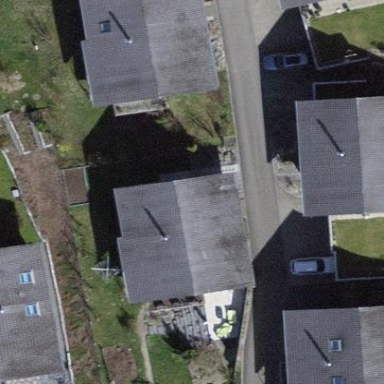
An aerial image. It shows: Building with tile roof.